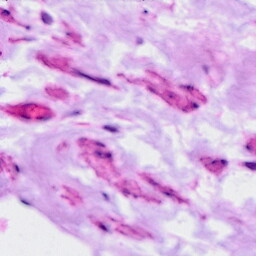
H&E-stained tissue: Ovarian